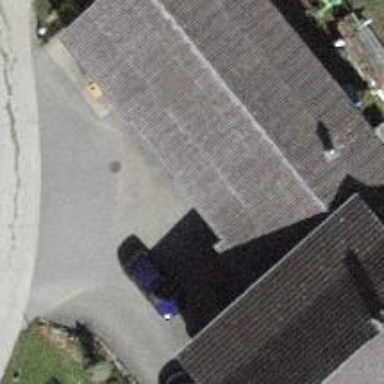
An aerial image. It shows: Simple house.